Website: lowes
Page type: review-order
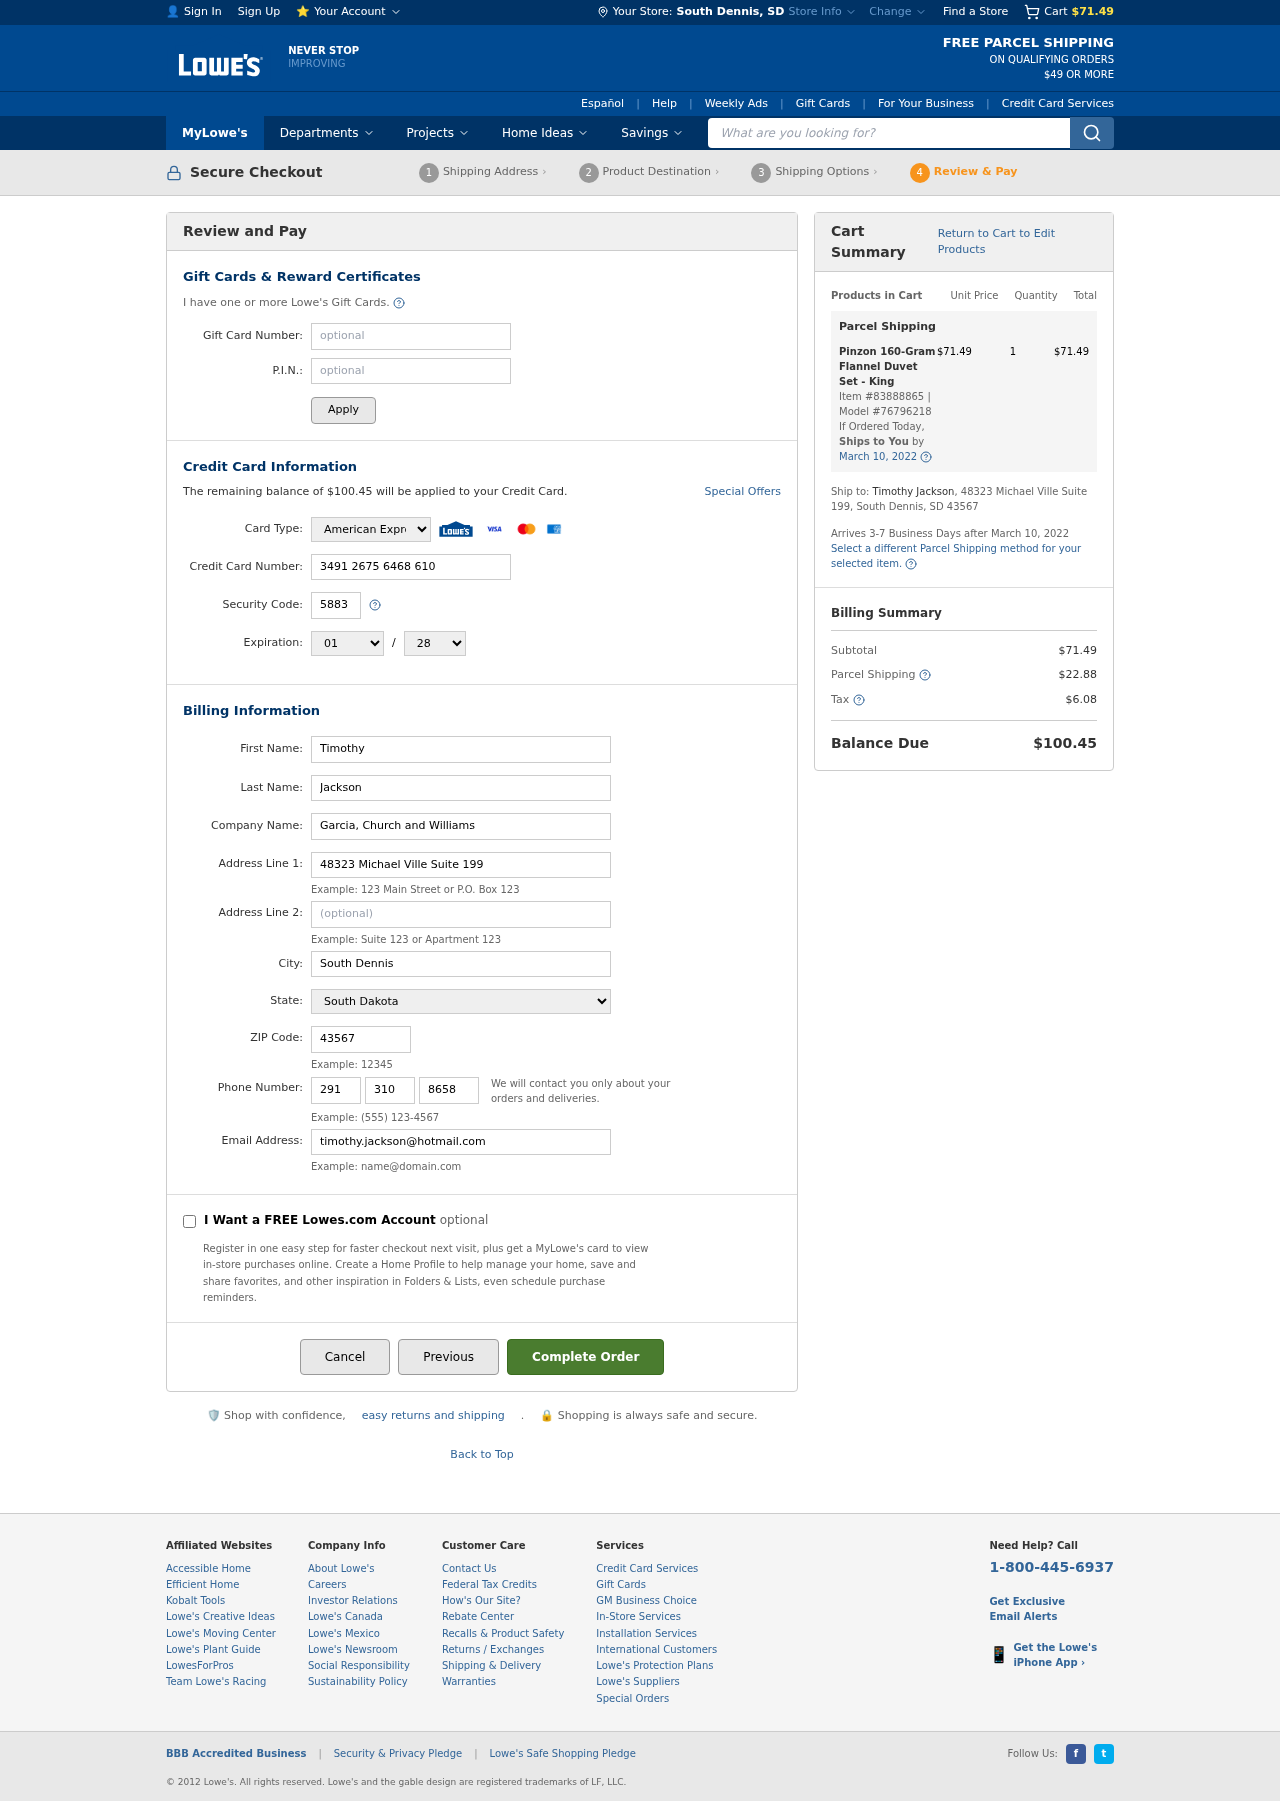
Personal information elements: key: PII_CARD_CVV
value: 5883
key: PII_CARD_EXPIRY_MONTH
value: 01
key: PII_CARD_EXPIRY_YEAR
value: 28
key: PII_CARD_NUMBER
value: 3491 2675 6468 610
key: PII_CARD_TYPE
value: American Express
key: PII_CITY
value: South Dennis
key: PII_CITY_STATE
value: South Dennis, SD
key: PII_COMPANY
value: Garcia, Church and Williams
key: PII_EMAIL
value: timothy.jackson@hotmail.com
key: PII_FIRSTNAME
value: Timothy
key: PII_LASTNAME
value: Jackson
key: PII_PHONE_AREA
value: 291
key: PII_PHONE_PREFIX
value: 310
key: PII_PHONE_SUFFIX
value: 8658
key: PII_POSTCODE
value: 43567
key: PII_STATE
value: South Dakota
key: PII_STREET
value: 48323 Michael Ville Suite 199
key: PII_STREET2
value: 48323 Michael Ville Suite 199
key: PII_FULLNAME2
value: Timothy Jackson
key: PII_STATE_ABBR
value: SD
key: PII_POSTCODE_FULL
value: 43567
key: PII_CITY_STATE_ZIP
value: South Dennis, SD 43567
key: PII_POSTCODE_NUMERIC
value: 43567
Product elements: key: PRODUCT1_NAME
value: Pinzon 160-Gram Flannel Duvet Set - King
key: PRODUCT1_PRICE
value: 71.49
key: PRODUCT1_QUANTITY
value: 1
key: PRODUCT1_ITEM_NUMBER
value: Item #83888865
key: PRODUCT1_MODEL_NUMBER
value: Model #76796218
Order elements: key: ORDER_SUBTOTAL
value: $71.49
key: ORDER_BALANCE_DUE
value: $100.45
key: ORDER_SHIPPING_DATE
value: March 10, 2022
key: ORDER_ITEM_TOTAL
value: $71.49
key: ORDER_SHIPPING_DATE2
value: March 10, 2022
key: ORDER_SHIPPING_COST
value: $22.88
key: ORDER_TAX
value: $6.08
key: ORDER_TOTAL
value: $100.45
Search elements: key: HEADER_SEARCH
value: What are you looking for?